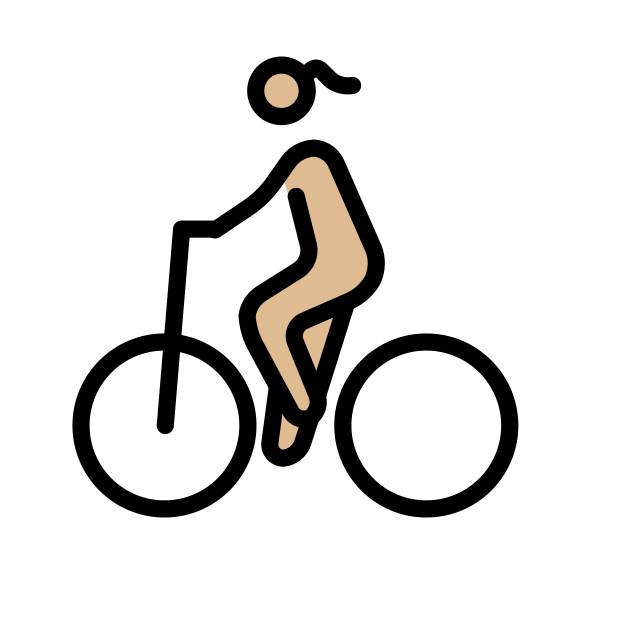
woman biking: medium-light skin tone